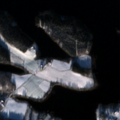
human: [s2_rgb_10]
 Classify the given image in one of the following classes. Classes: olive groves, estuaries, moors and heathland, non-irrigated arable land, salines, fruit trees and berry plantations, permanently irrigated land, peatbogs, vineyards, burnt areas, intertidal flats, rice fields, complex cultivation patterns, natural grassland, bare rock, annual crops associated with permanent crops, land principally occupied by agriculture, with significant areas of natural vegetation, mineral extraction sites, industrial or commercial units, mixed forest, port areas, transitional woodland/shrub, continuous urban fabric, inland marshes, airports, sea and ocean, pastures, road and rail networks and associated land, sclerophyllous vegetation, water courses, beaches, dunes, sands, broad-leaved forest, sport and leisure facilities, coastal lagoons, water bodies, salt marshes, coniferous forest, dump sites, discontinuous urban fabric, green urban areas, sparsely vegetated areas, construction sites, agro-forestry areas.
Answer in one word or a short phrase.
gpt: land principally occupied by agriculture, with significant areas of natural vegetation, coniferous forest, mixed forest, water bodies